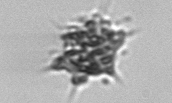
Label: Dictyocha